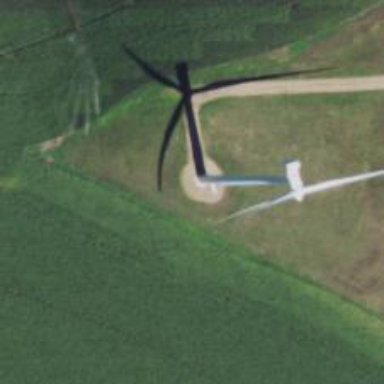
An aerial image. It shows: Wind generator powered by horizontal axis wind turbine.